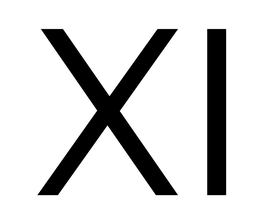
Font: InstrumentSans_Regular